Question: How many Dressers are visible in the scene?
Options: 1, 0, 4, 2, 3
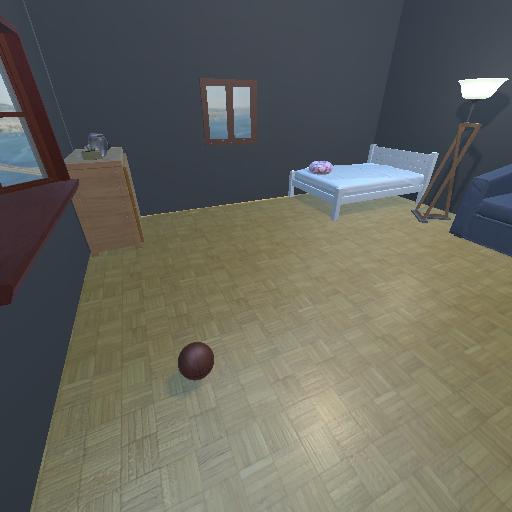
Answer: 1